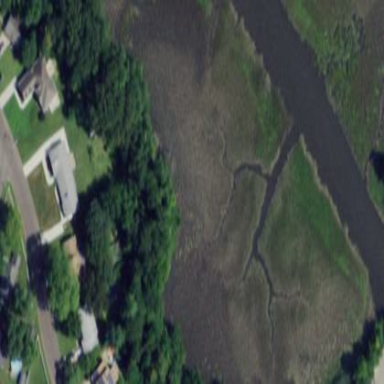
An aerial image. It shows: Marsh wetland.